Field crop: maize
Growth stage: 2
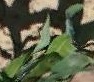
Species: maize